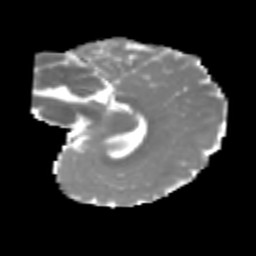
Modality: MD
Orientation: sagittal
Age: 5
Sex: female
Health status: healthy